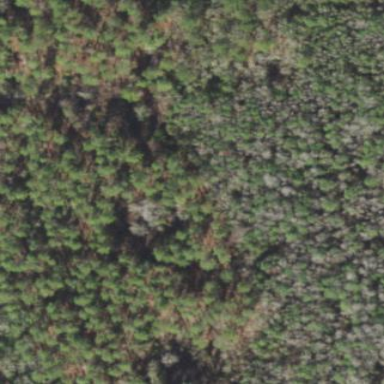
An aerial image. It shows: Forest area.